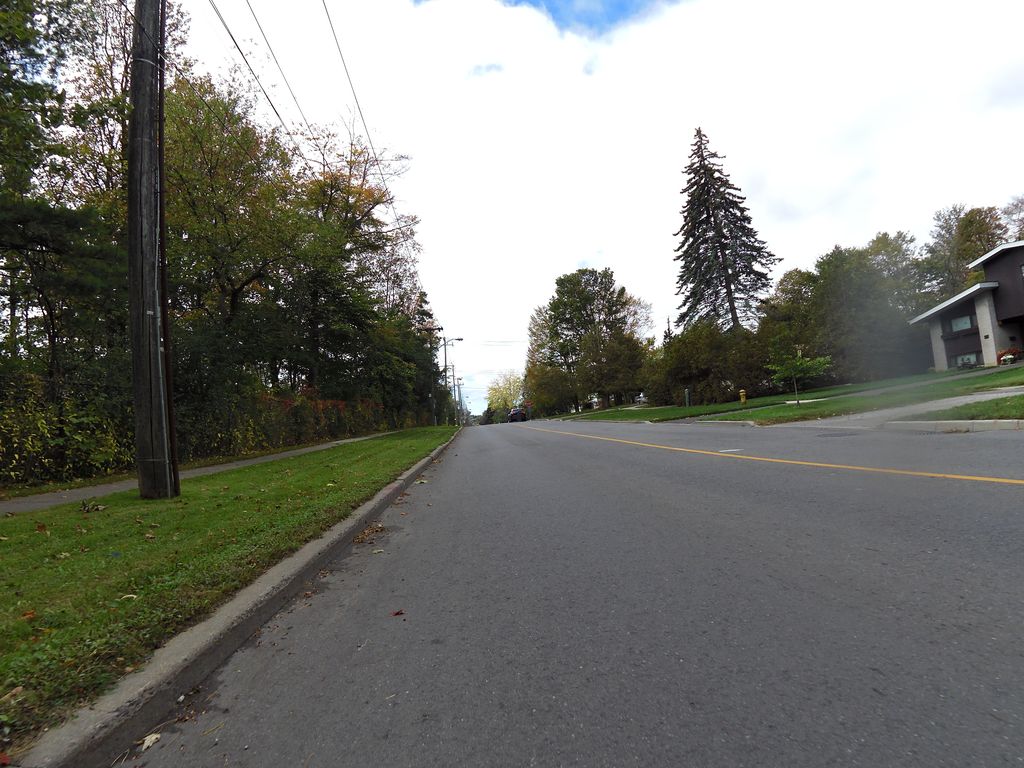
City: toronto